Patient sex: M
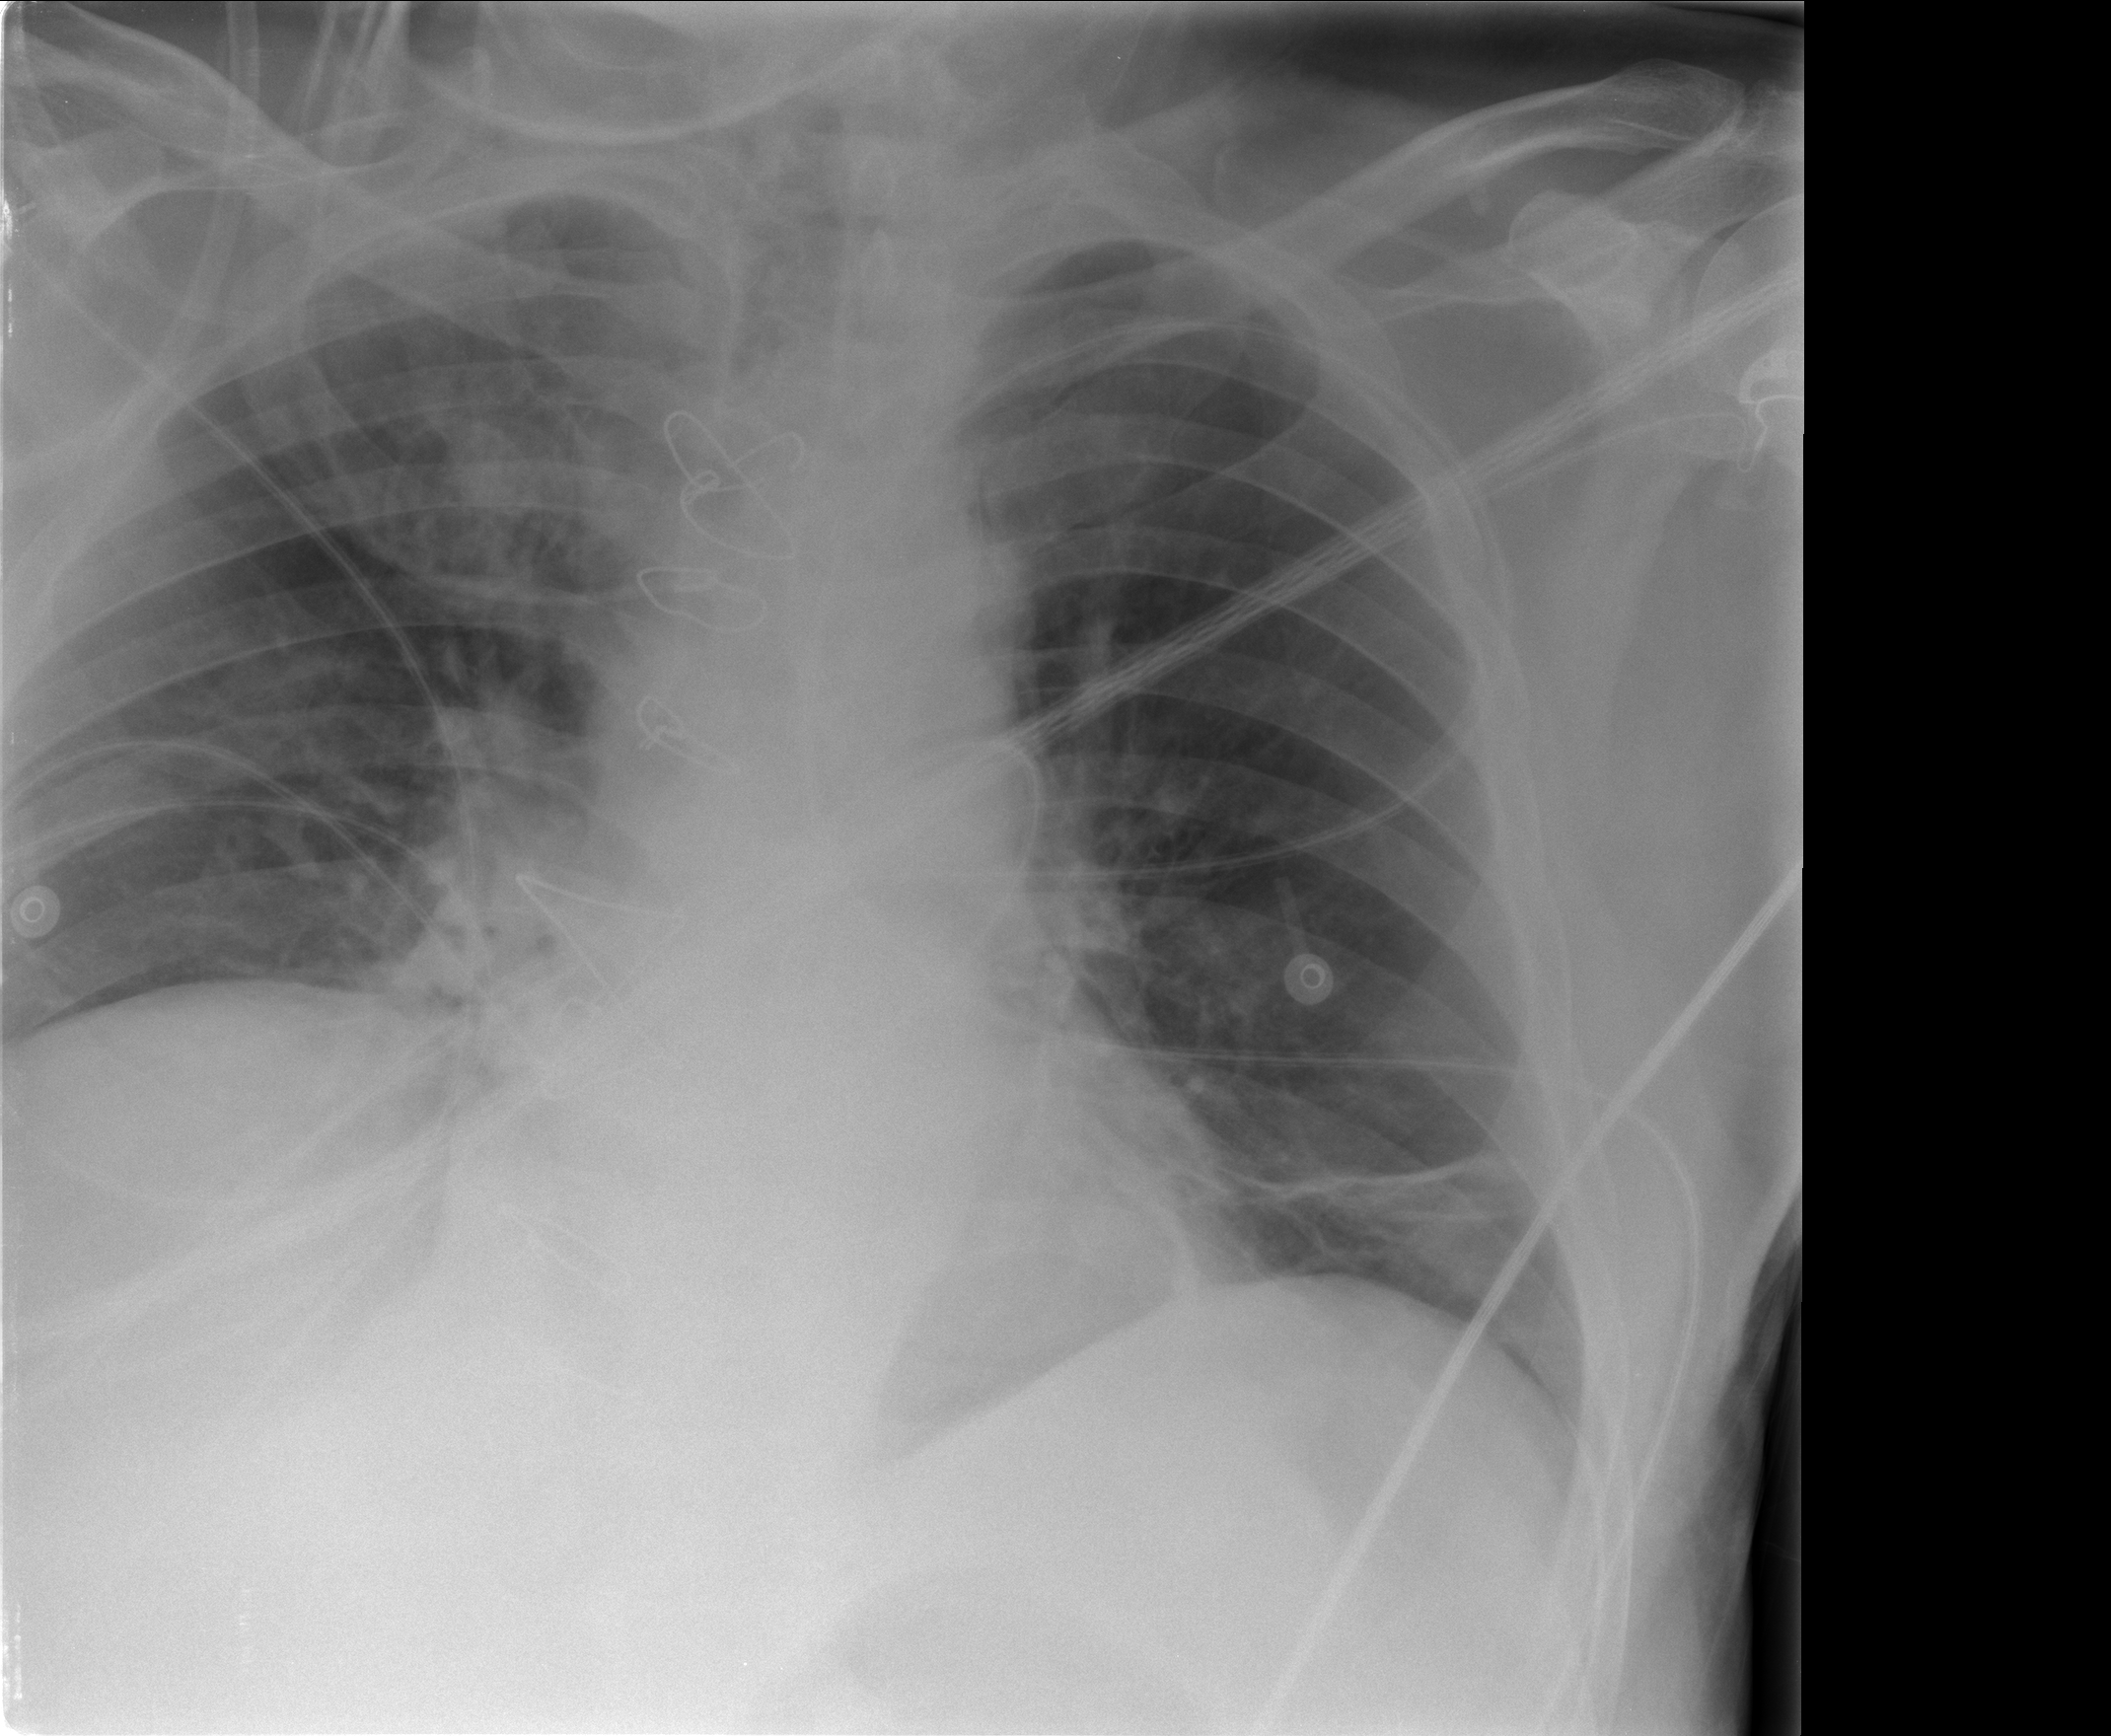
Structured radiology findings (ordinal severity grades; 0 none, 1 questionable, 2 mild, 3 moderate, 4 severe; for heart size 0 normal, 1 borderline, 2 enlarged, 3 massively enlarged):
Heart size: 0
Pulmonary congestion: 0
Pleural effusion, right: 2
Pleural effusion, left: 1
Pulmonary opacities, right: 1
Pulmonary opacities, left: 0
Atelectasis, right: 2
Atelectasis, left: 1